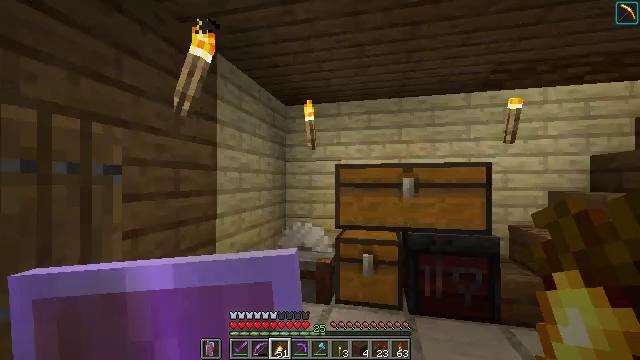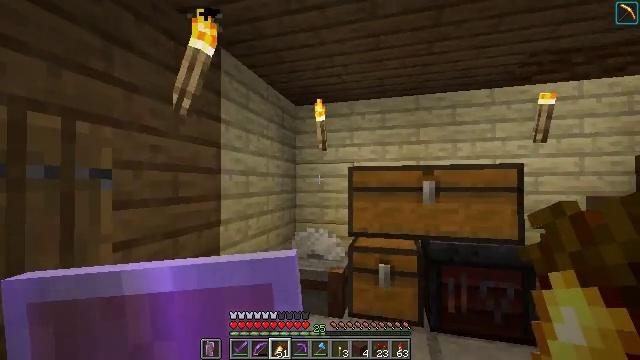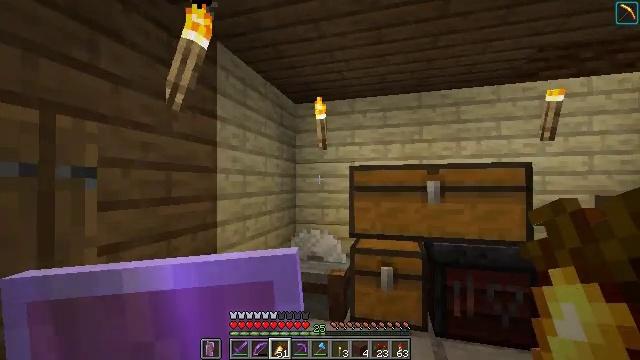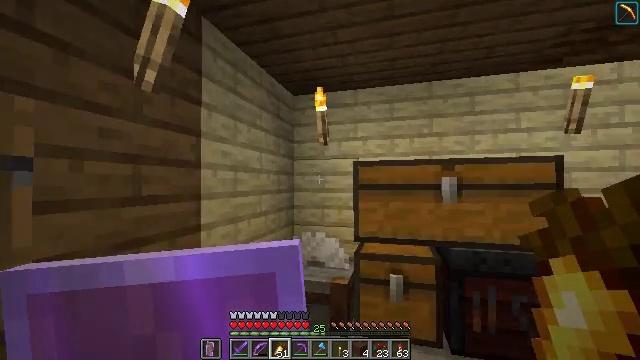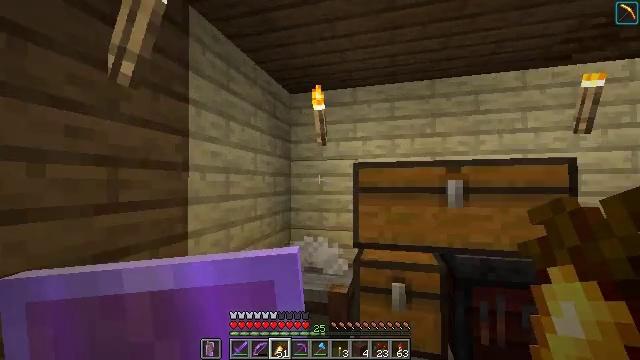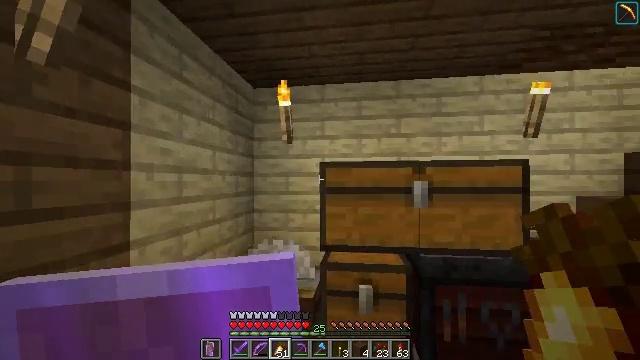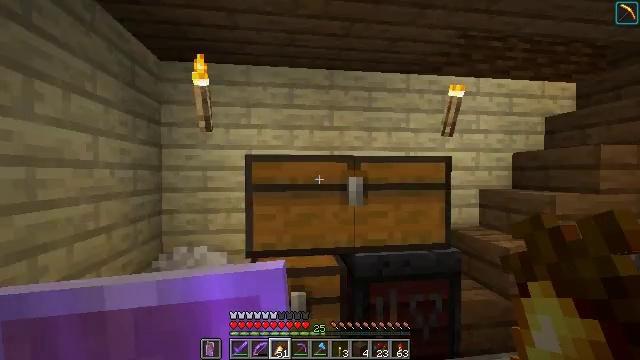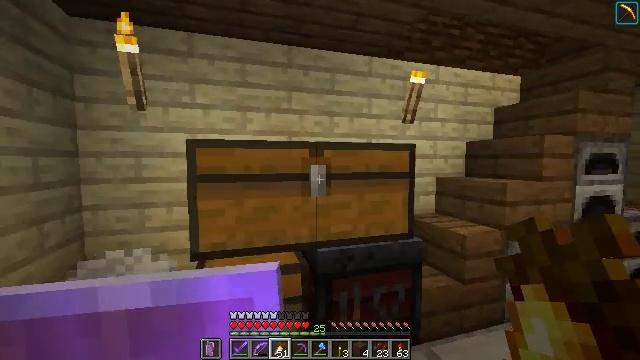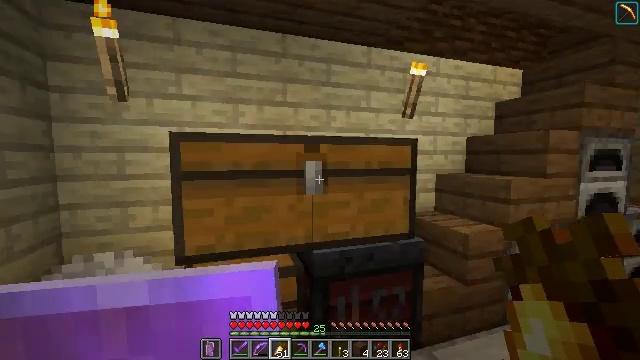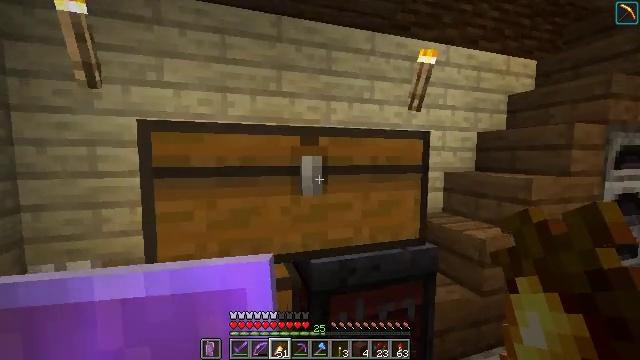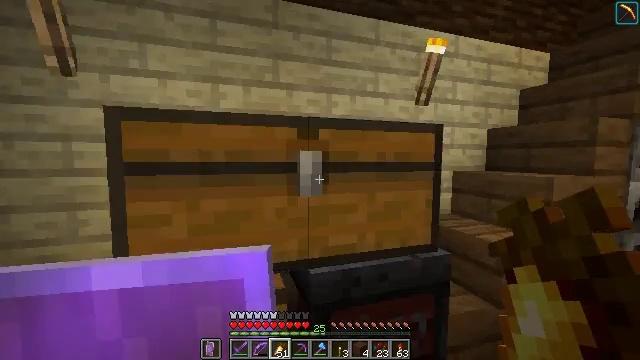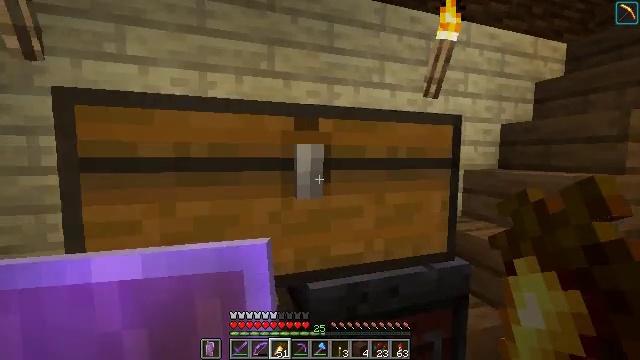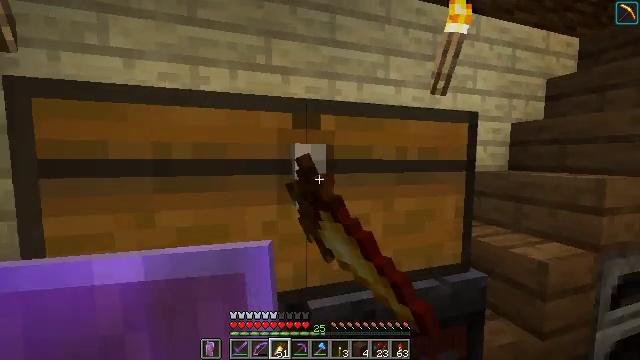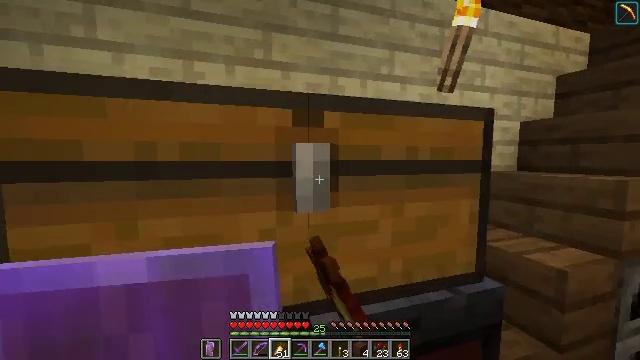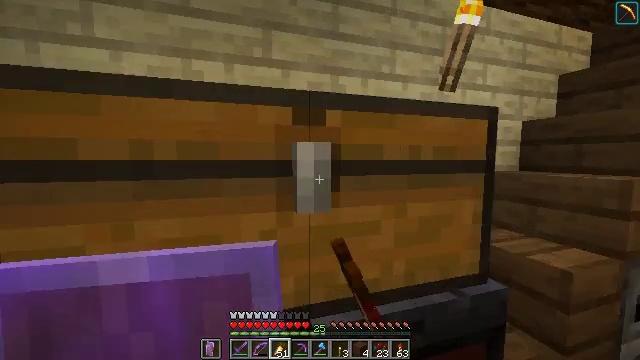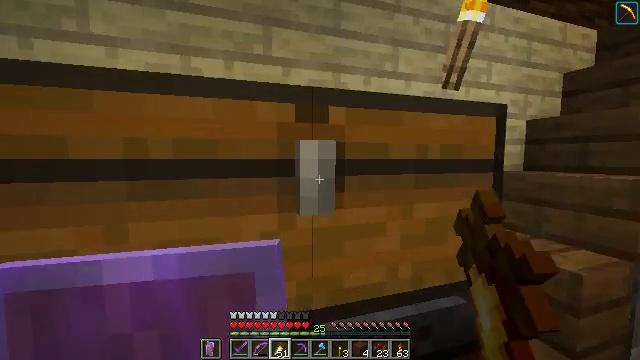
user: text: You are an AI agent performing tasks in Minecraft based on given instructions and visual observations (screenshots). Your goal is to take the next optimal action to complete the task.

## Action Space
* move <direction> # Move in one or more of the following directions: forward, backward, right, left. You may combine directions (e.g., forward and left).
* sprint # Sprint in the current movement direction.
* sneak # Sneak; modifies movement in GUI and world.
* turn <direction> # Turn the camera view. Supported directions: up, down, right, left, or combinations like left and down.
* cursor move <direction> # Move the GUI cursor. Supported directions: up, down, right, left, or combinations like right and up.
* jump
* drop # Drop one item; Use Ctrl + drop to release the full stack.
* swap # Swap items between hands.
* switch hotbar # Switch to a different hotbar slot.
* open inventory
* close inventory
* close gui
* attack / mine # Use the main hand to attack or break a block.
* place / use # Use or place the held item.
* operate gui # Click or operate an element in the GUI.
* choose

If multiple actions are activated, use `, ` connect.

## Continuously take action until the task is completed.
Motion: motion action
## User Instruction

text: Craft a batch of brown concrete powder.
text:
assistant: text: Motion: move forward, turn left
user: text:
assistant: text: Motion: move forward
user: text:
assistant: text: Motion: move forward
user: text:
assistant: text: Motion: move forward
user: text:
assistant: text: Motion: move forward, turn right
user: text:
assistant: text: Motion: move forward, turn right and down
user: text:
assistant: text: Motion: move forward, turn right and down
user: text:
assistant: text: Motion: move forward, turn right
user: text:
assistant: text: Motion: move forward
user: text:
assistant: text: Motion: move forward
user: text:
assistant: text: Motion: move forward, use / place
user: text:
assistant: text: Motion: use / place
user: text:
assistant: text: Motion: use / place
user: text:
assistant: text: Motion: no_op
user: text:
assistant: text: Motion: no_op
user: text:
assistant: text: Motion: open gui
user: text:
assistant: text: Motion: no_op
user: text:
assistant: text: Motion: no_op
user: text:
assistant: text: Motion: no_op
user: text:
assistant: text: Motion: cursor move right
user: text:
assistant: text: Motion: cursor move right
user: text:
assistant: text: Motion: cursor move right
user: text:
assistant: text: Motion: no_op
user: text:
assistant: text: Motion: no_op
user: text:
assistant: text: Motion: no_op
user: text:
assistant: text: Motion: no_op
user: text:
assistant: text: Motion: cursor move up
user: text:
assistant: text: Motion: no_op
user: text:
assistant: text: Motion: no_op
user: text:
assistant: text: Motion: no_op